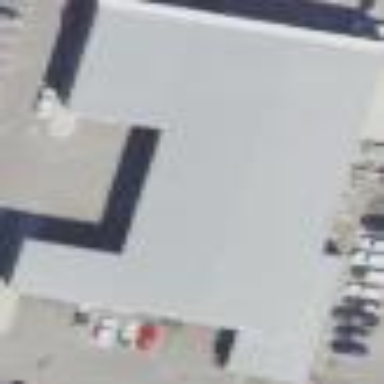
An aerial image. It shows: Car shop building.